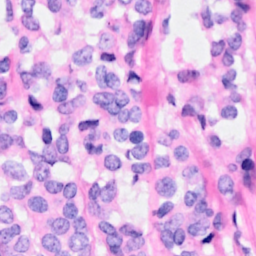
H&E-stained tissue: Breast